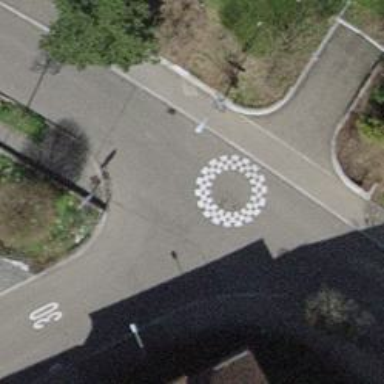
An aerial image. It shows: Rosette traffic calming feature.